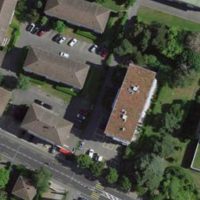
EUNIS habitat code: 57
Species observed at this site:
Zoropsis spinimana